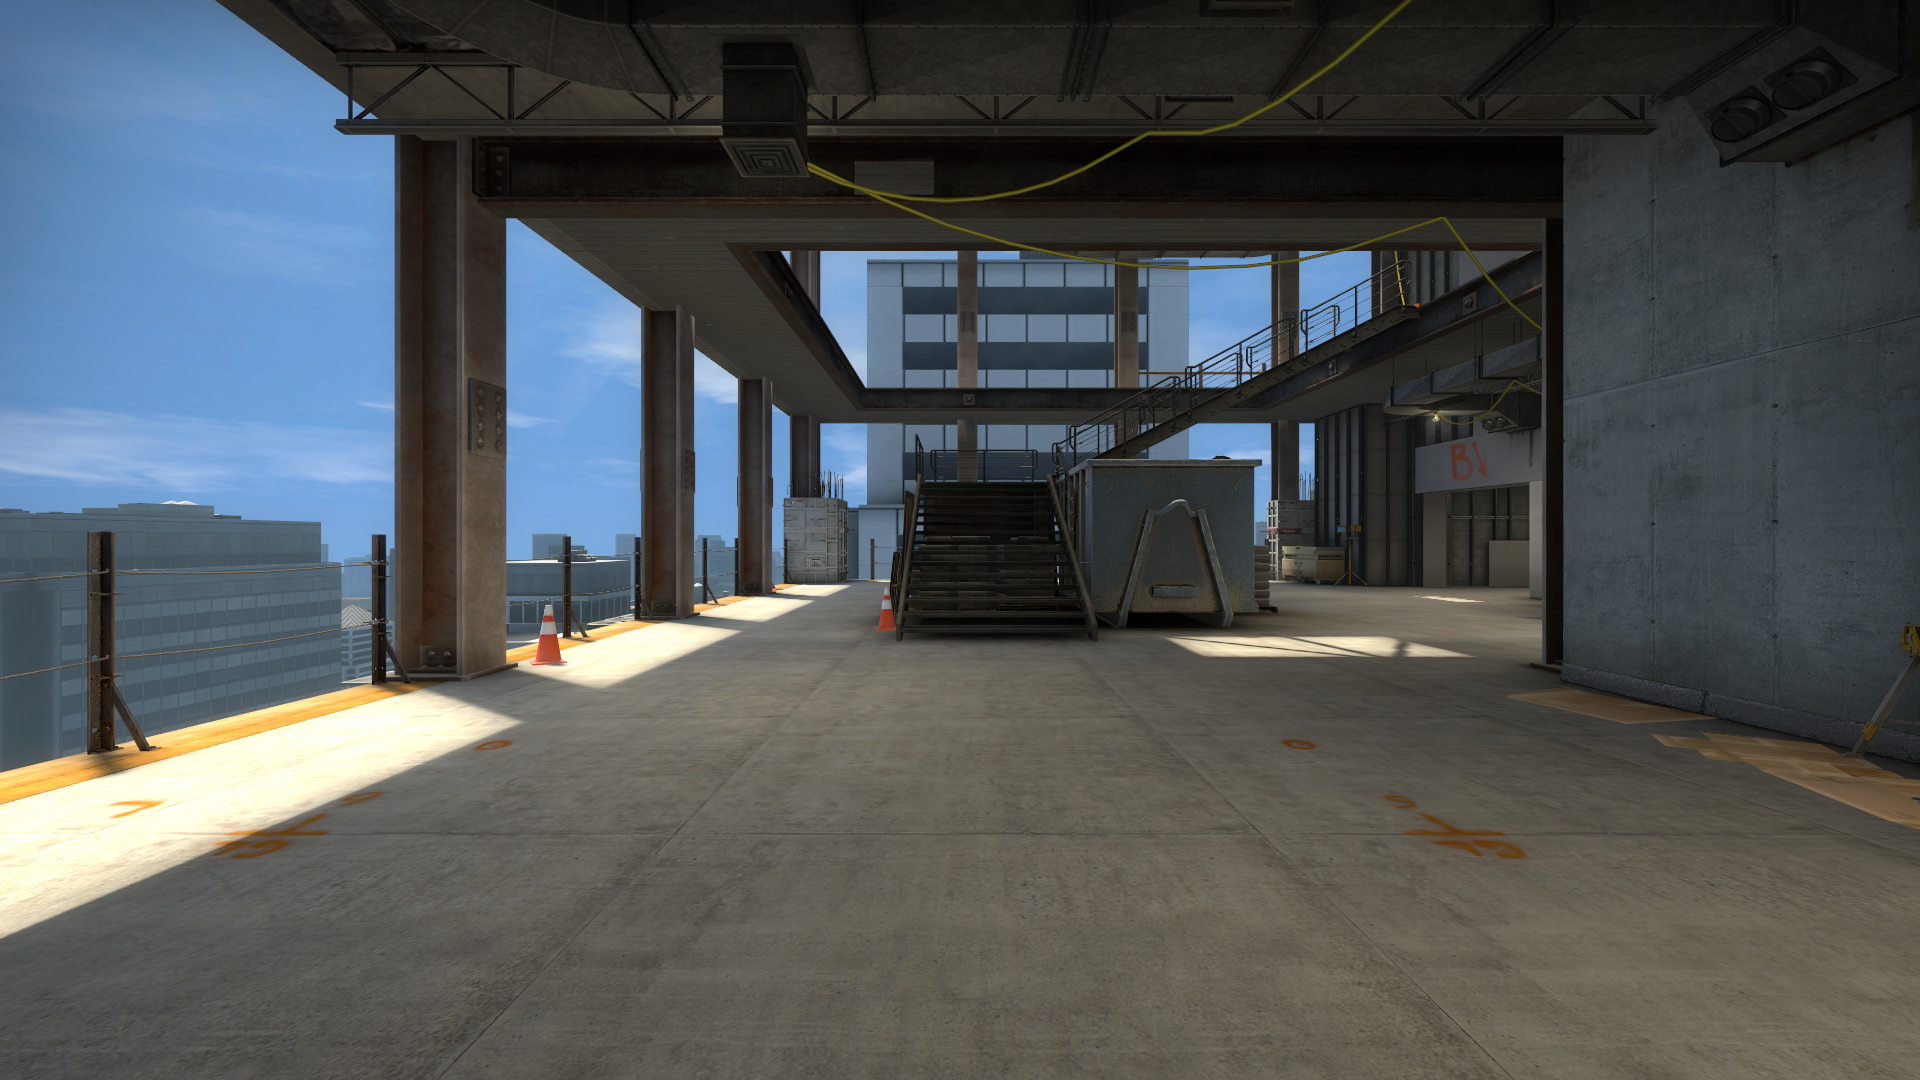
Map: de_vertigo